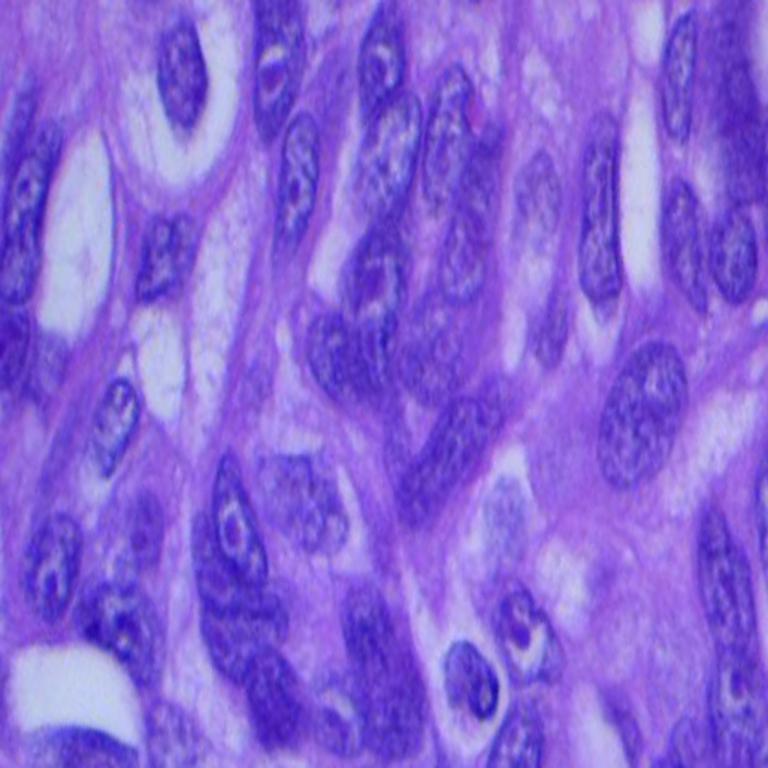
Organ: lung
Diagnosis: squamous carcinomas